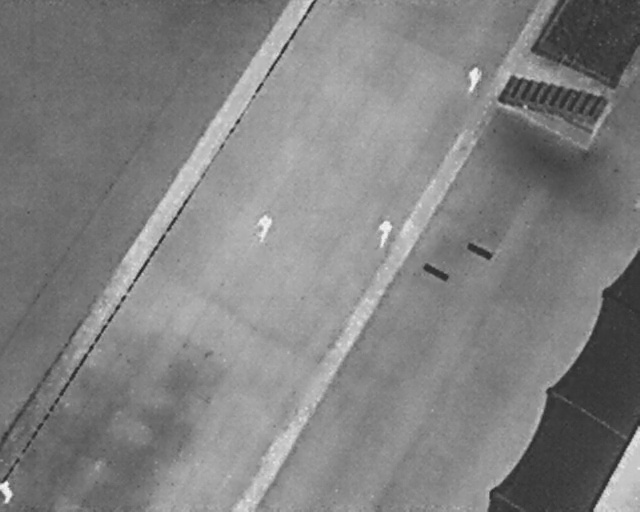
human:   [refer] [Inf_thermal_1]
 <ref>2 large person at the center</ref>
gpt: <box>[[57, 44, 62, 46, 7], [38, 42, 43, 45, 9]]</box>